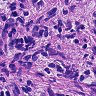
Metastatic tissue present: yes